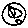
Label: moon